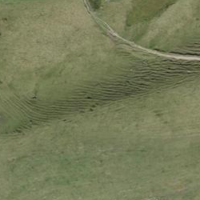
EUNIS habitat code: 23
Species observed at this site:
Dactylorhiza majalis